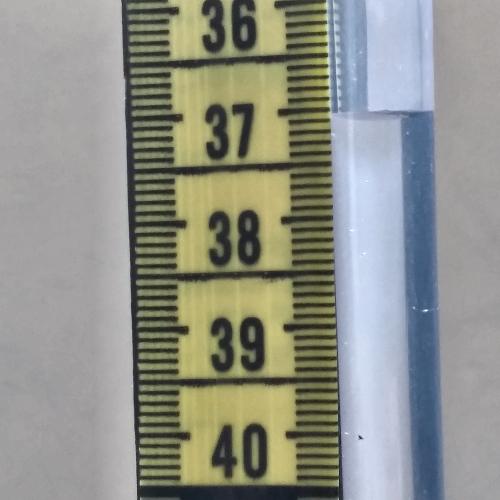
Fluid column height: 37.0 cm